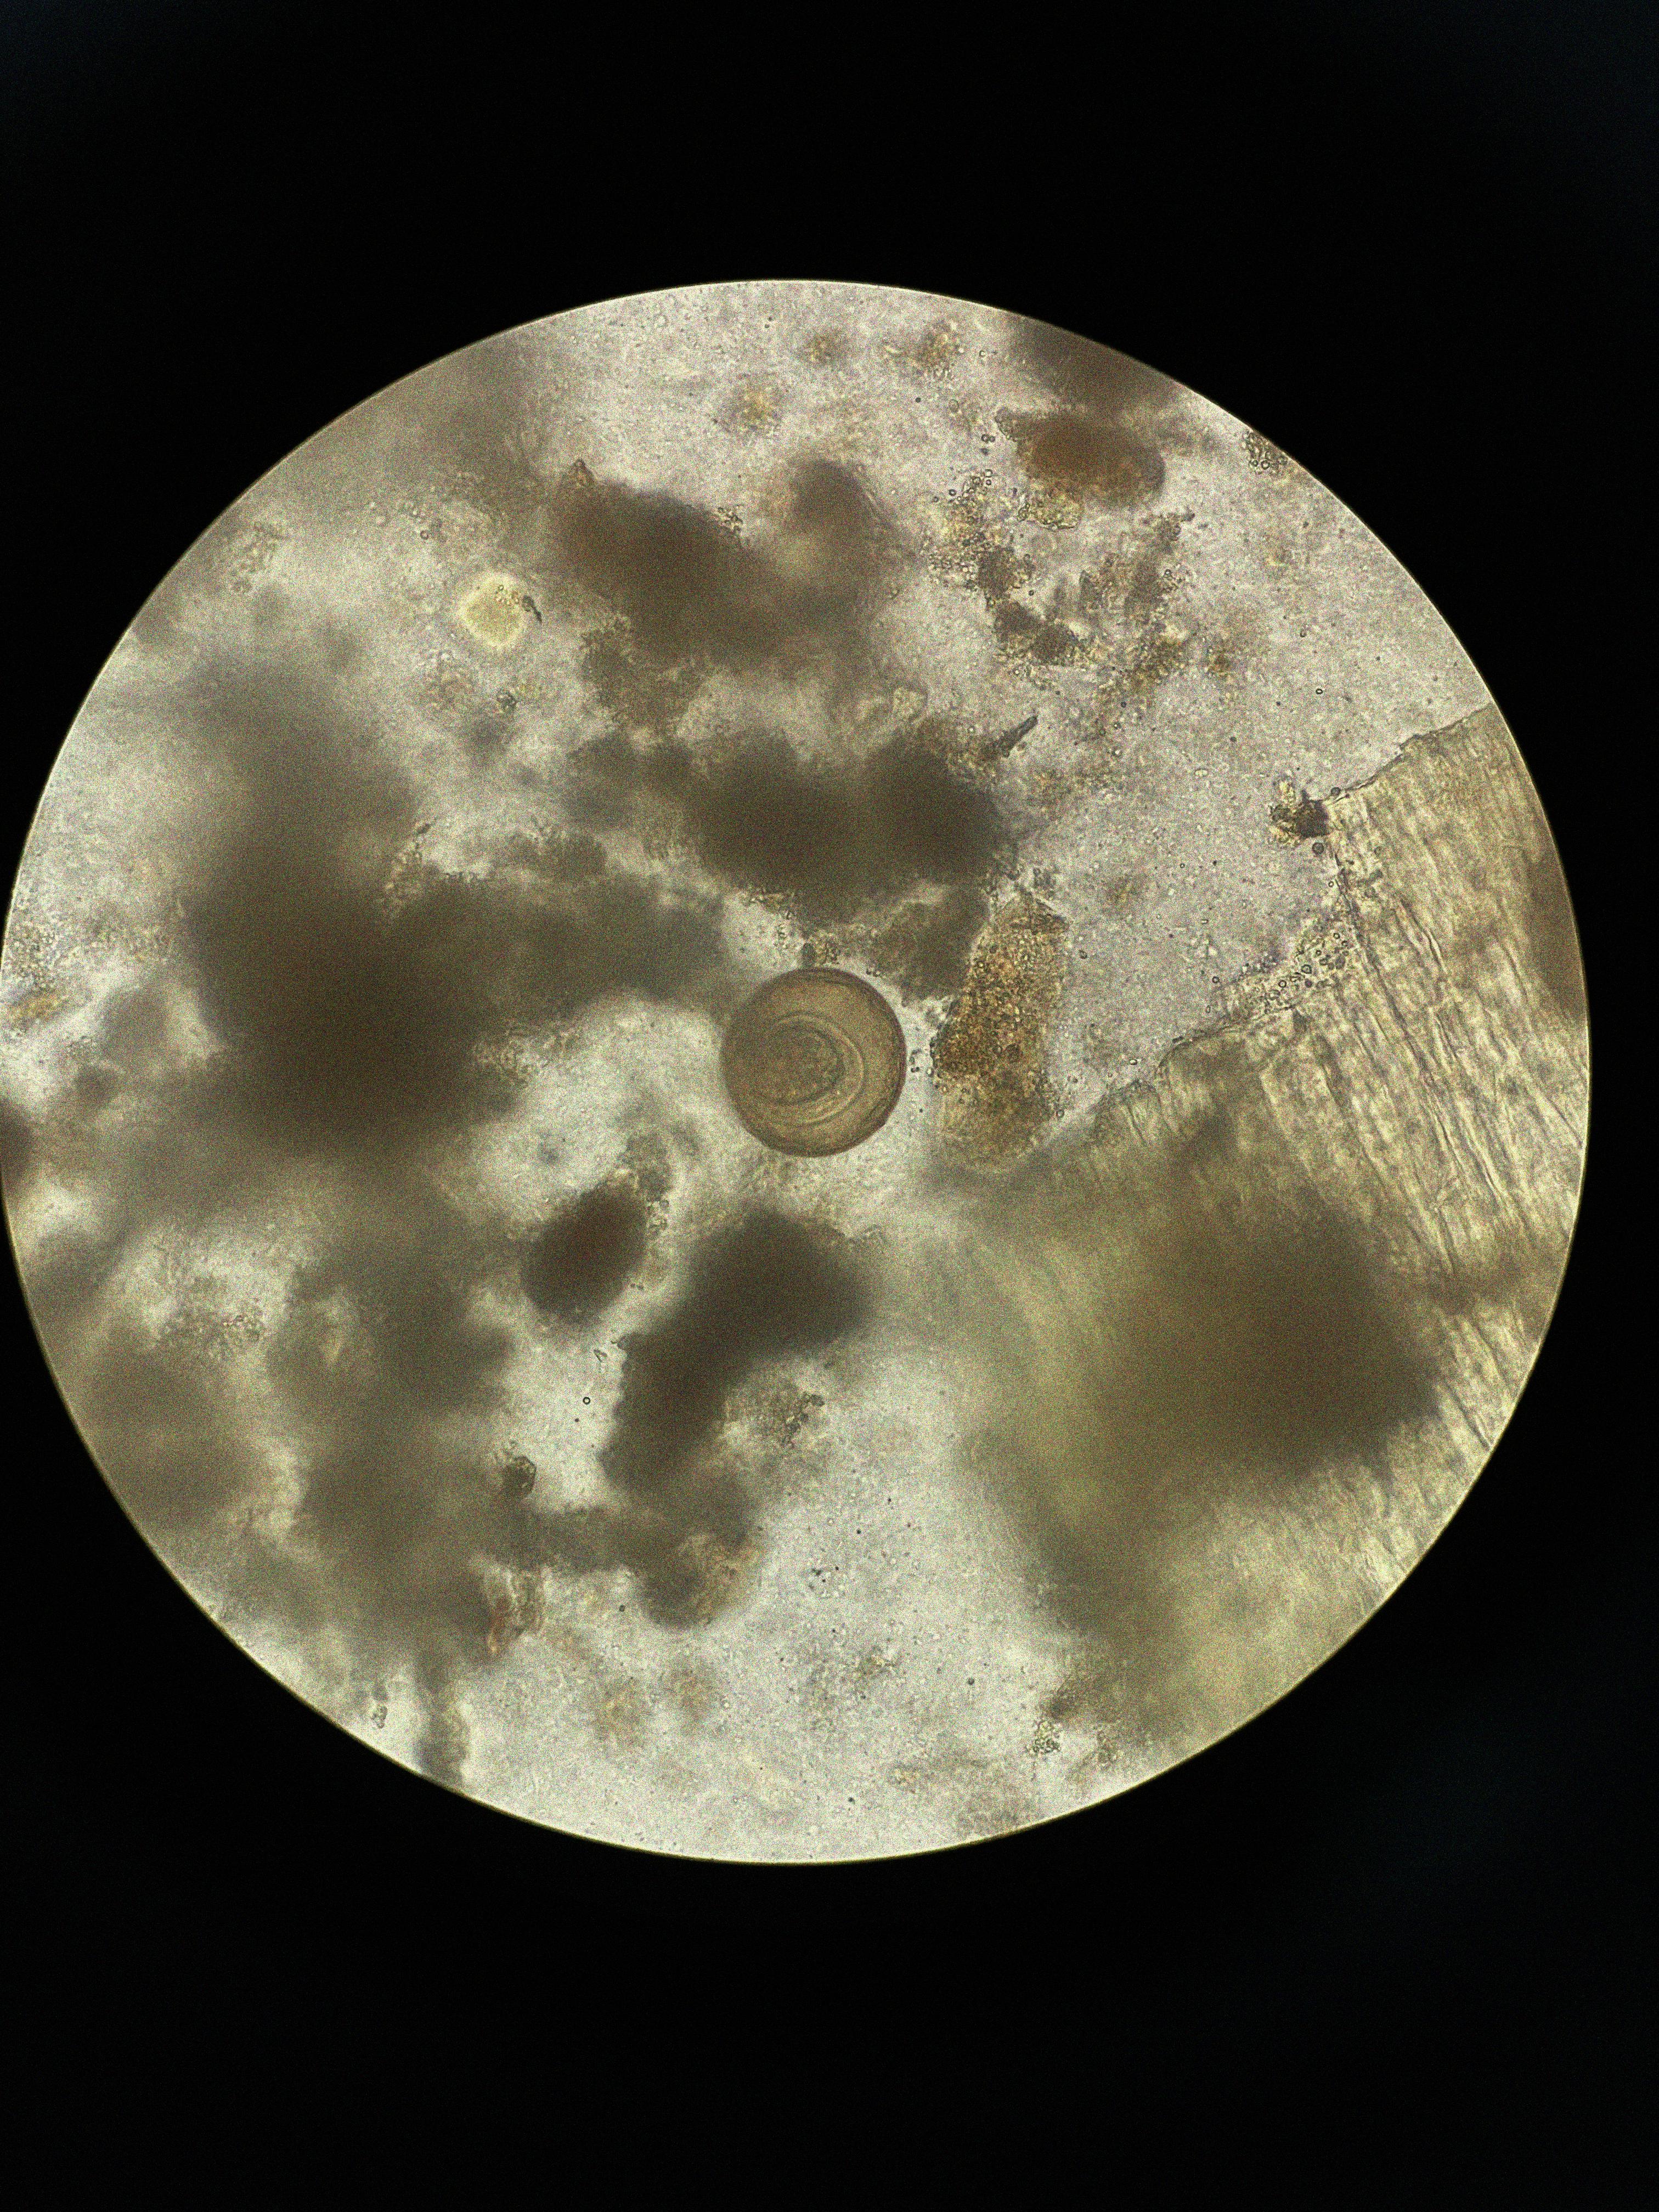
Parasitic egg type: Hymenolepis diminuta